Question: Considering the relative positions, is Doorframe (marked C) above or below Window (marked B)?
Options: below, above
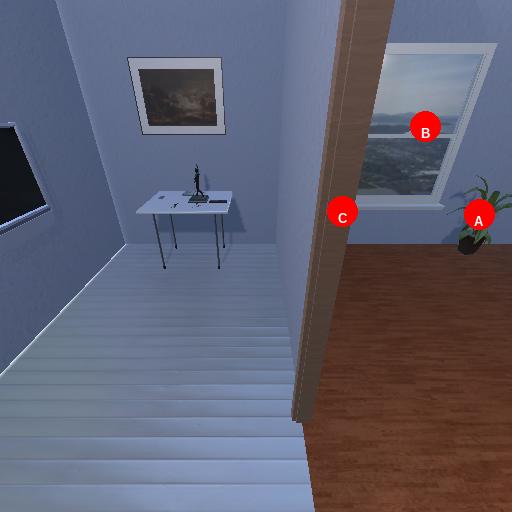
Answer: below